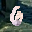
Label: 6